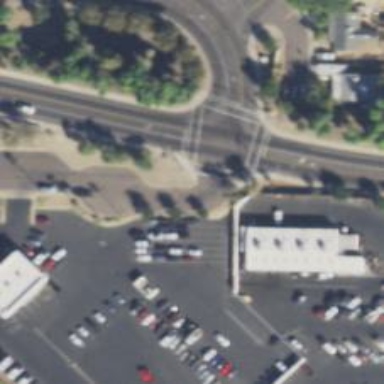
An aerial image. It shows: Solid stop line on the road marking.